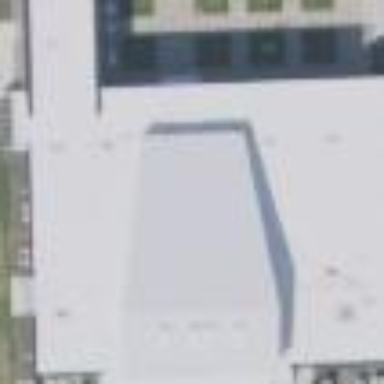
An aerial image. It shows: Events venue building.